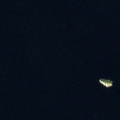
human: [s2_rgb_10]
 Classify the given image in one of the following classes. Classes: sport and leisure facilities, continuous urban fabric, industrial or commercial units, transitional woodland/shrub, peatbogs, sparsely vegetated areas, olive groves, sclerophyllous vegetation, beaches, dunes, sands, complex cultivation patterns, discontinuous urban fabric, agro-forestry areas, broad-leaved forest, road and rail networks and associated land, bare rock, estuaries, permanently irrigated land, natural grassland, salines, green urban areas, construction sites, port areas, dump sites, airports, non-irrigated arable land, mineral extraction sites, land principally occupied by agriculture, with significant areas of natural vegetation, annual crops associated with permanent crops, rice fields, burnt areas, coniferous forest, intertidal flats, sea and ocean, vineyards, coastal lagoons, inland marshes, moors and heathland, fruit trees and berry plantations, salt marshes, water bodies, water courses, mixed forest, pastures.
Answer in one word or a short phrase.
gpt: water bodies